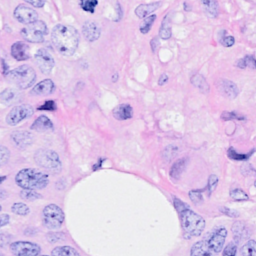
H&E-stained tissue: Breast